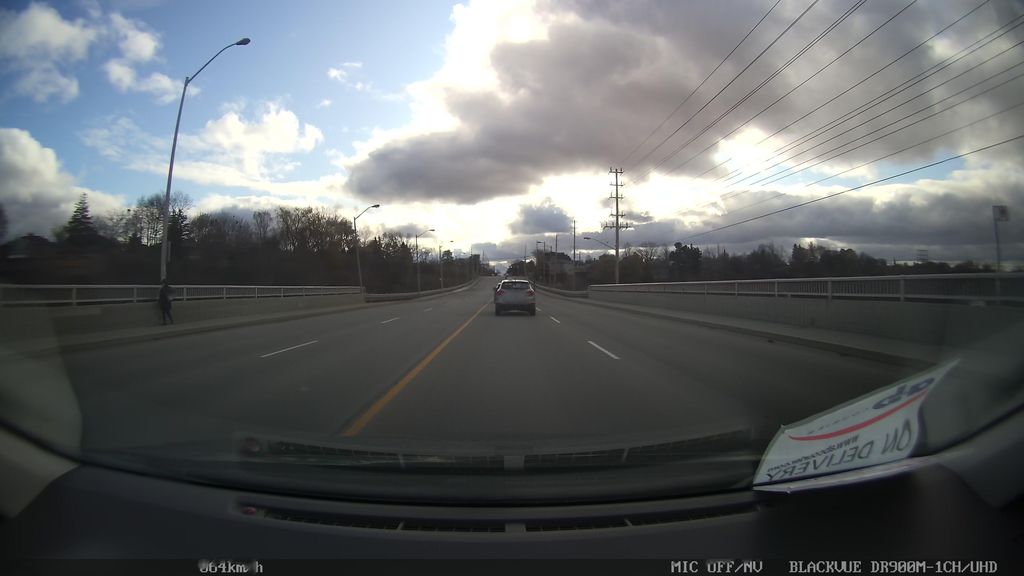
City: toronto